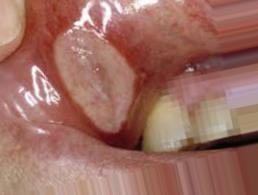
Condition: Mouth Ulcer